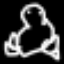
Label: frog